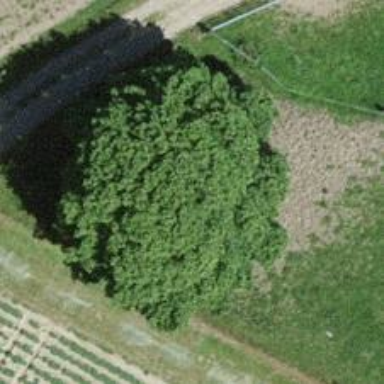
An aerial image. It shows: Beautiful tree in nature.